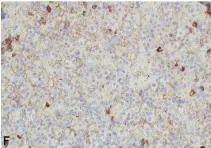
Histopathological assessment of the tumor. The. Absence of kappa light chain expression.
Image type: pathology (immunostaining)